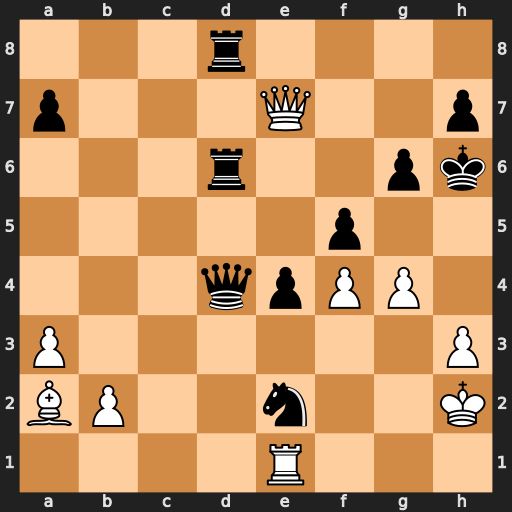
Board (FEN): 3r4/p3Q2p/3r2pk/5p2/3qpPP1/P6P/BP2n2K/4R3
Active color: w
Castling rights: -
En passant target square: -
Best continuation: g5+ Kh5 Qxh7#